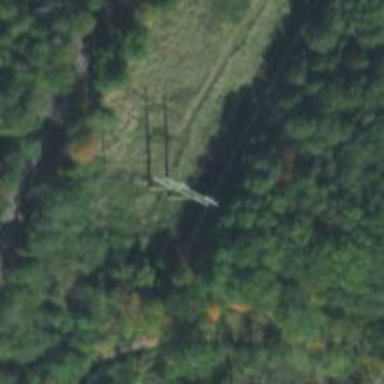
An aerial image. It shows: Power tower.